Question: A programming error lead to multiple insertions of identical rows in this table. I am aware that constraints in the schema could prevent the insertions.

I am trying to find a way to delete all but the newest (highest id) row for each round/number pair. I could definitely script this but I wondered if there is a way to do this in pure SQL?
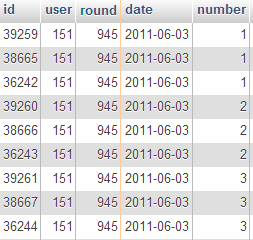
Answer: Generally you can do:
'''
delete from your_table
where id not in
(
select max(id) from your_table
group by user, round, date, number
)
'''
In MySQL you can't delete from the same table you are selecting from. But you can trick MySQL with another subquery like this:
'''
delete from your_table
where id not in
(
select * from
(
select max(id) from your_table
group by user, round, date, number
) x
)
'''